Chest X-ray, AP view. Patient: 15 years old, sex M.
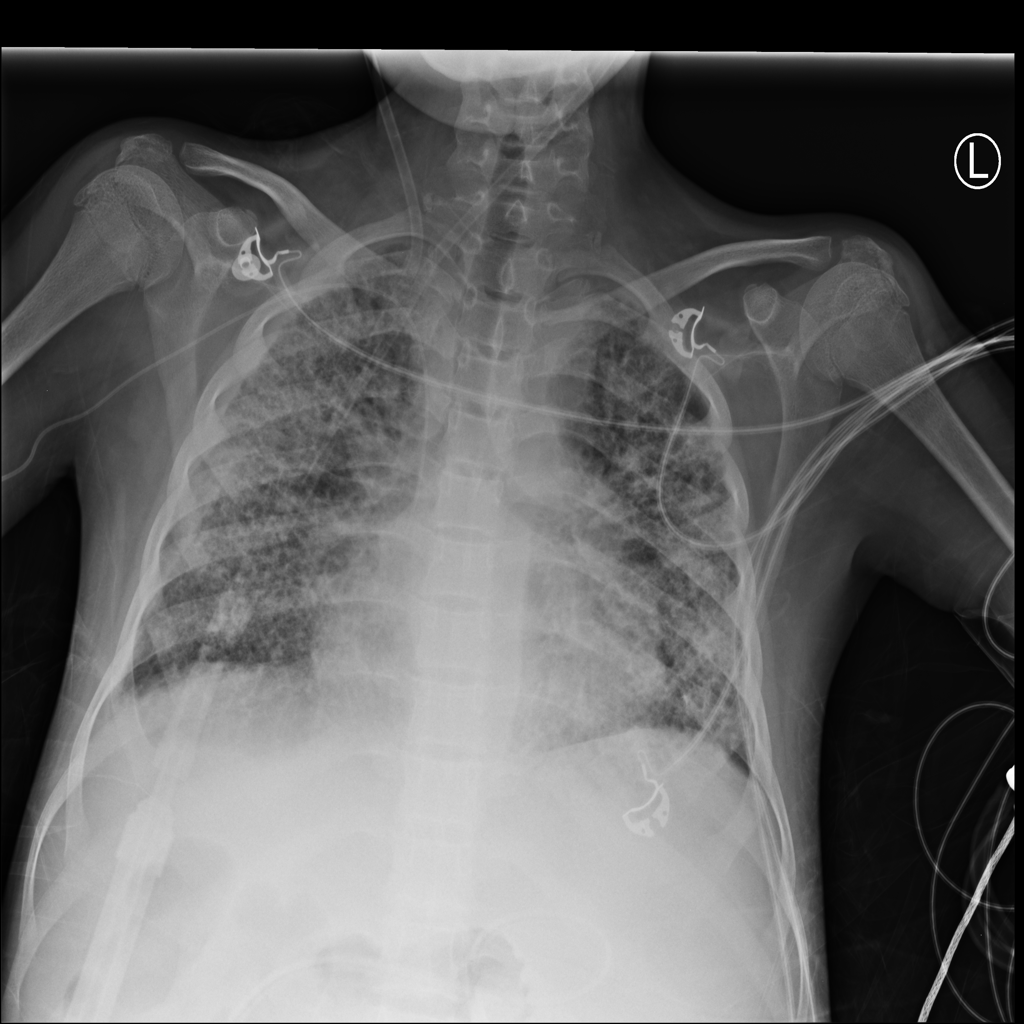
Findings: Pleural_Thickening